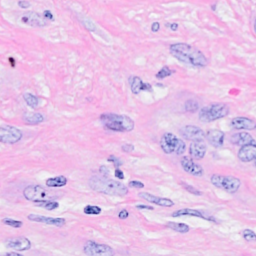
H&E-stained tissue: Breast